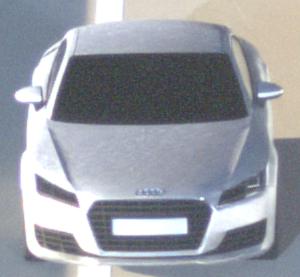
Make: Audi
Model: TT Coupé 1.8 TFSI
Detailed model: TT (8S) Coupé
Model produced from: 2015/08
Model produced until: 2018/06
Doors: 3
Color: white
Road condition: dry road
Daytime: night
Contrast: high contrast